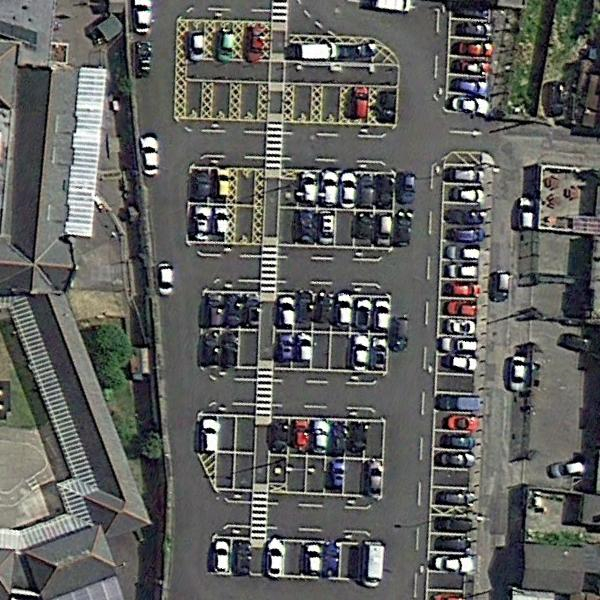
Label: Parking